Interaction volume radius: 10 \u00c5
Interaction volume height: 10 \u00c5
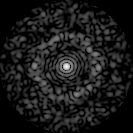
Disorder parameter: 0.8251